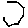
Label: hexagon